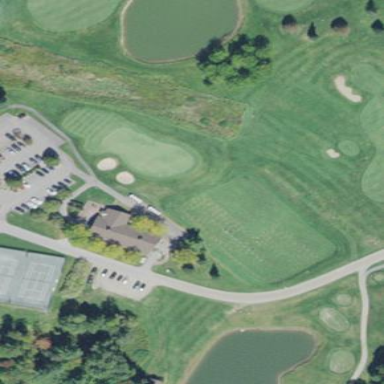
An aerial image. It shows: Grassy area designated for driving range golf.